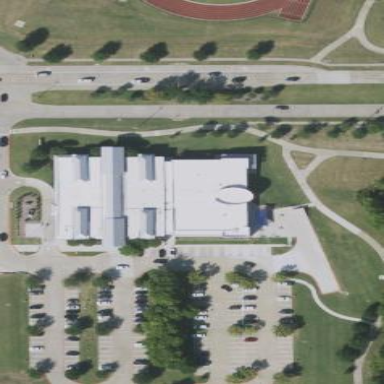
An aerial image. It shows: Civic building serving as library.